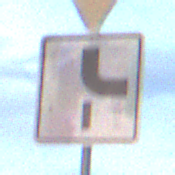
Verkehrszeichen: VerlaufVorfahrtsstrasse10
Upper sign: VorfahrtGewaehren
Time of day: SunriseSunset
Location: Outdoor (Nature)
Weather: PartlyCloudy
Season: NotSpecified
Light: Natural